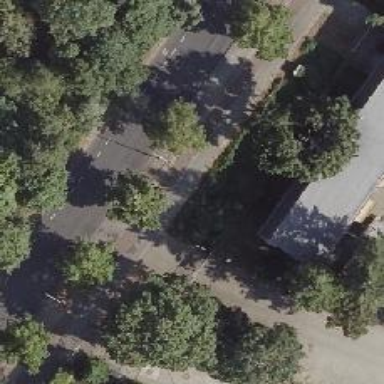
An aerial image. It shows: Avenue of deciduous broadleaved trees.